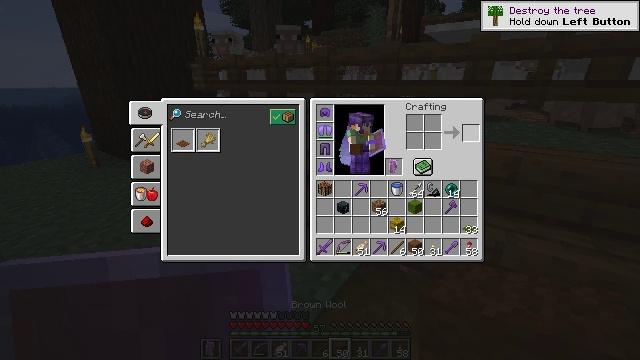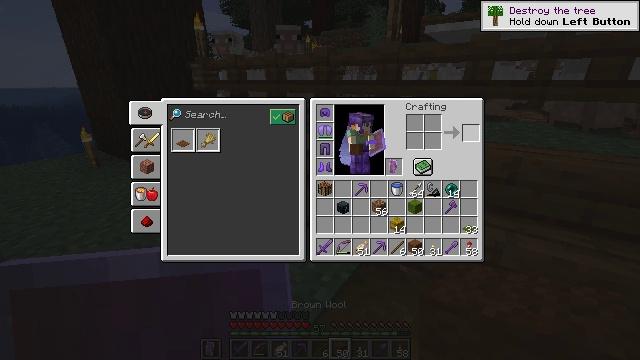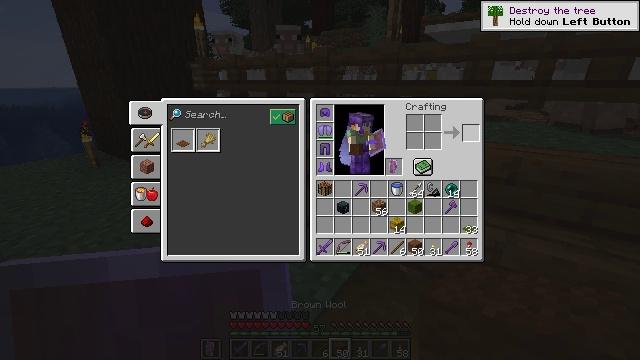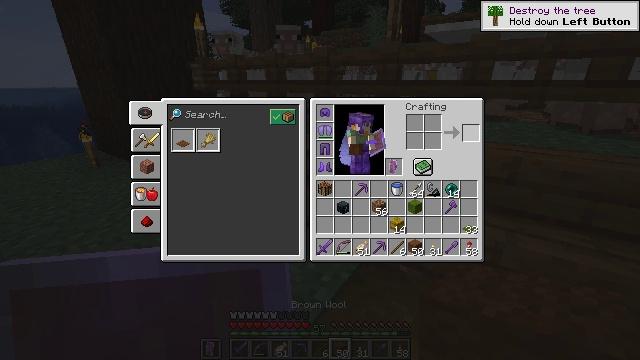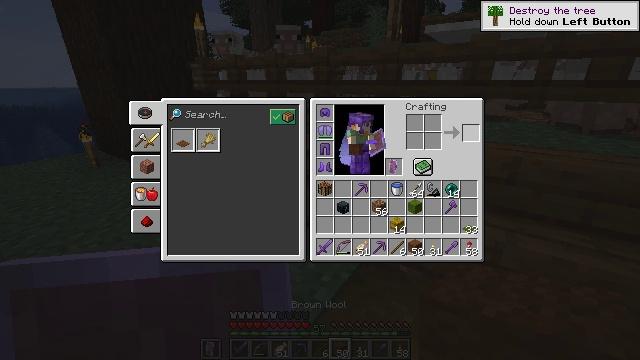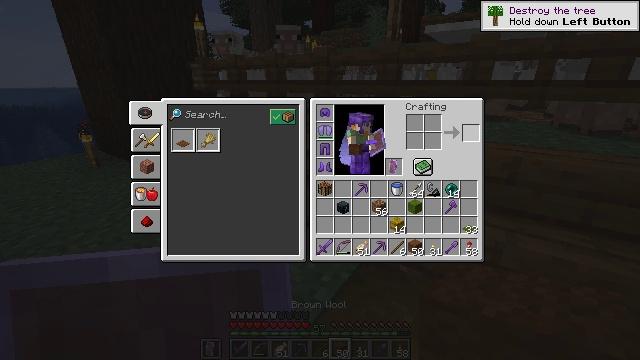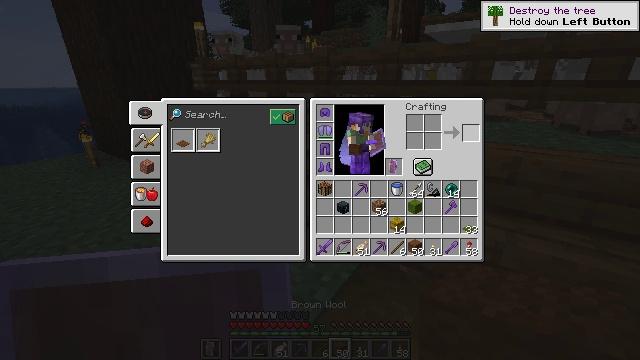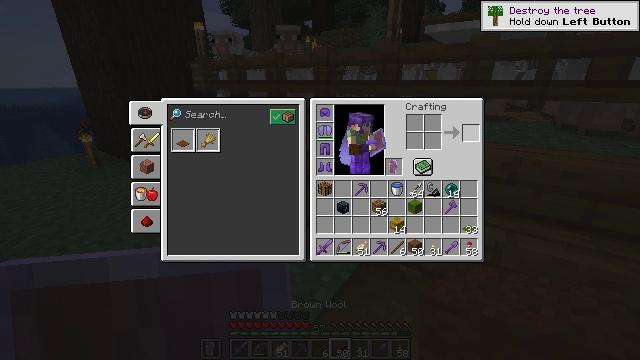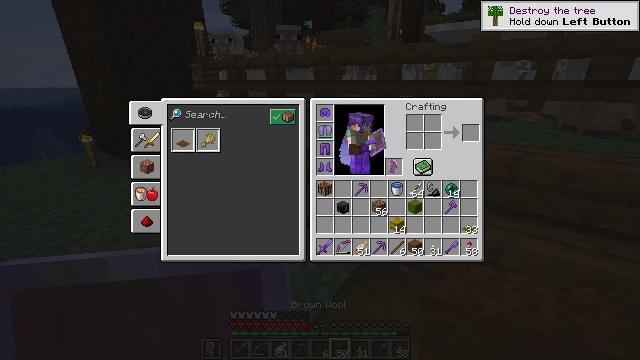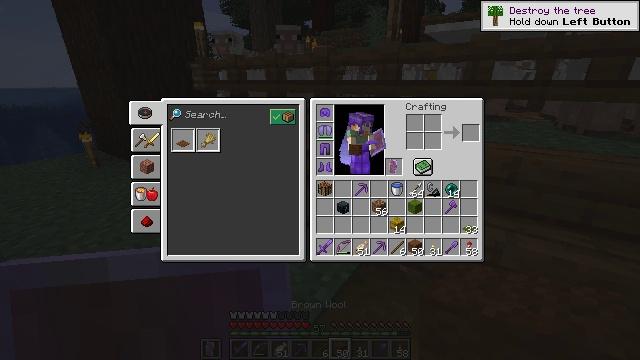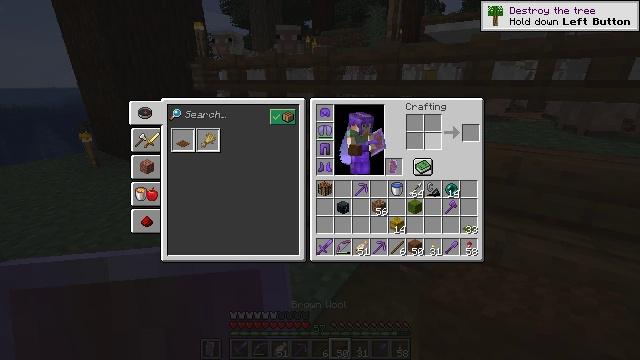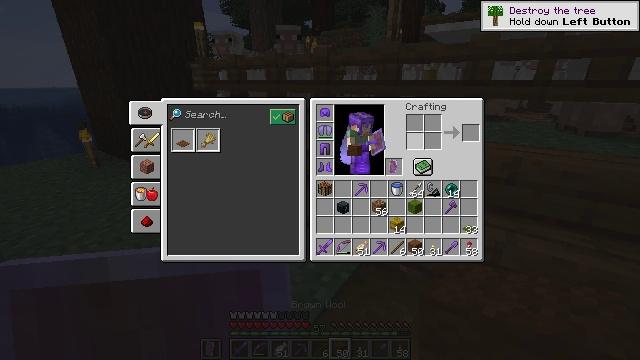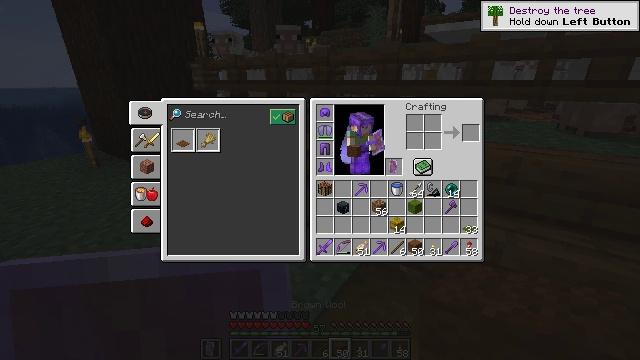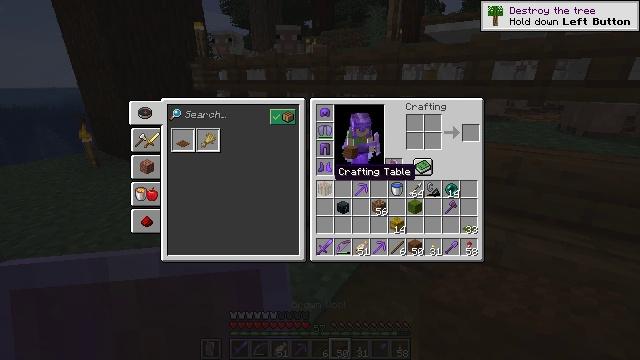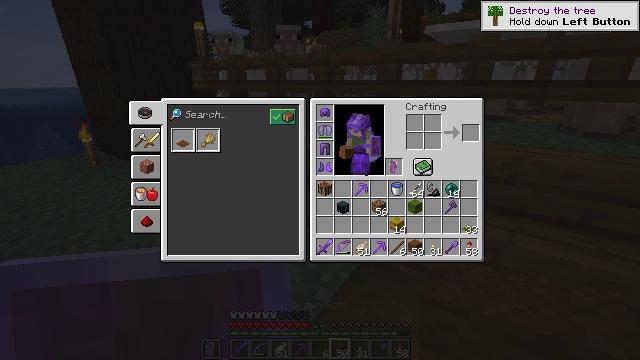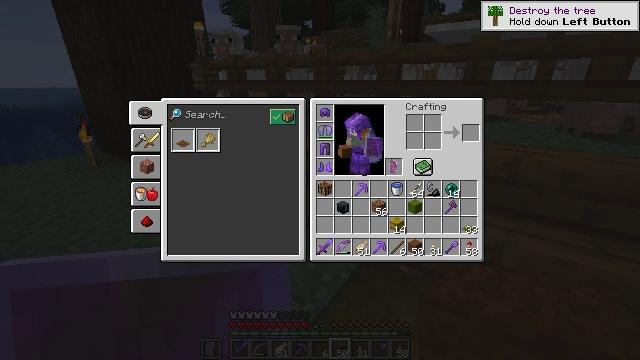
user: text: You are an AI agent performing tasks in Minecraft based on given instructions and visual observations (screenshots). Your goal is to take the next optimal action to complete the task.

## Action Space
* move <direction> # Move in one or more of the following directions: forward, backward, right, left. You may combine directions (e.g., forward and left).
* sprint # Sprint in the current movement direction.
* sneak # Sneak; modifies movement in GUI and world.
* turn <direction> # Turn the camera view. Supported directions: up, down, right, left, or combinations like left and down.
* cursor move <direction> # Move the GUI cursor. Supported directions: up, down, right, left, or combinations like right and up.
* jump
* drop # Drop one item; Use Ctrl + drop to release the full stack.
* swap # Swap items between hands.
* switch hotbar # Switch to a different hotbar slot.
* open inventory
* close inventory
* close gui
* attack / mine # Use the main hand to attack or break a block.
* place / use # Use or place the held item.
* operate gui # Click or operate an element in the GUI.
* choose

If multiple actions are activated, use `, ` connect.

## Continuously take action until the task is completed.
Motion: motion action
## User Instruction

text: Use the crafting table and brown wool to craft a brown carpet.
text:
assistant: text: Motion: sneak, operate gui, open gui
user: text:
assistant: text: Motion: sneak, operate gui
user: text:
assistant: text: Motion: sneak, operate gui
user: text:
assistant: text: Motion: sneak, operate gui
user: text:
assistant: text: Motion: sneak, operate gui
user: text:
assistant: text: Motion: sneak, operate gui
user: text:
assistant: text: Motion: sneak, operate gui
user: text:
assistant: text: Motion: sneak, cursor move left
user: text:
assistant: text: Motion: cursor move left
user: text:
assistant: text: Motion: cursor move left
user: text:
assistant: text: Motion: cursor move left
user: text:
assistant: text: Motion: cursor move left and down
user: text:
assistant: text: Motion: cursor move left and down
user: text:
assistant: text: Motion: cursor move left
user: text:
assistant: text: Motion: cursor move left
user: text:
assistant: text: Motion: cursor move left
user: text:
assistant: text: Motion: cursor move left
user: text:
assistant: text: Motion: no_op
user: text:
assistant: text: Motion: no_op
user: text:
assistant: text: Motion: cursor move right and up
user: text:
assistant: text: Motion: cursor move right and up
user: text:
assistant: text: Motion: no_op
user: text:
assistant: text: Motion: cursor move right and up
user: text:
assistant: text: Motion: no_op
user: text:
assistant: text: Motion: no_op
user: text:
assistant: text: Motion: no_op
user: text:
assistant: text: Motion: cursor move right
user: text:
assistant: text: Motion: sneak
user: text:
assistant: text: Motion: sneak
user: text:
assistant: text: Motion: sneak